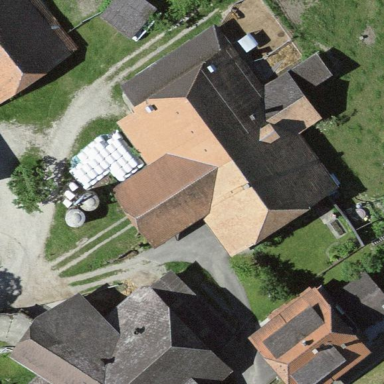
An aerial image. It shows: Farm building.